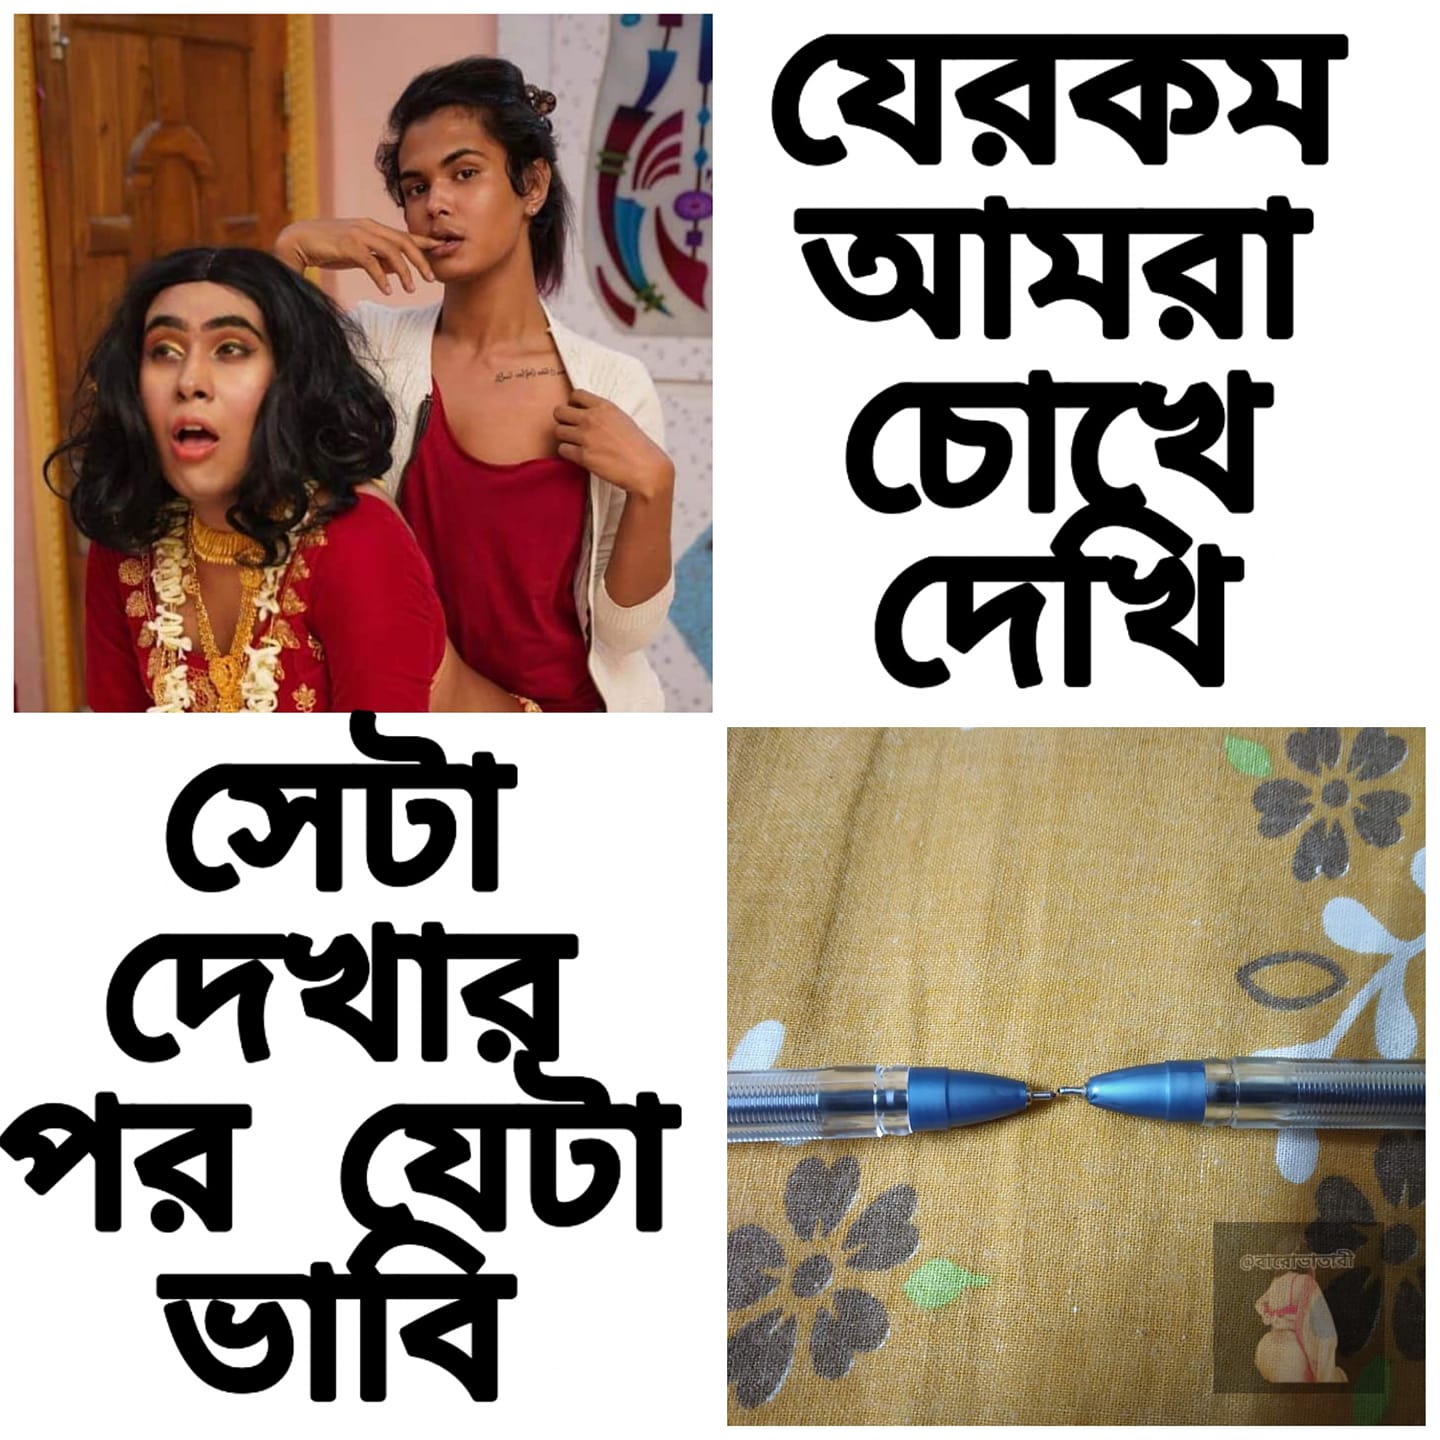
Caption: যেরকম আমরা চোখে দেখি  সেটা দেখার পর যেটা ভাবি
Label: hate